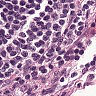
Metastatic tissue present: no